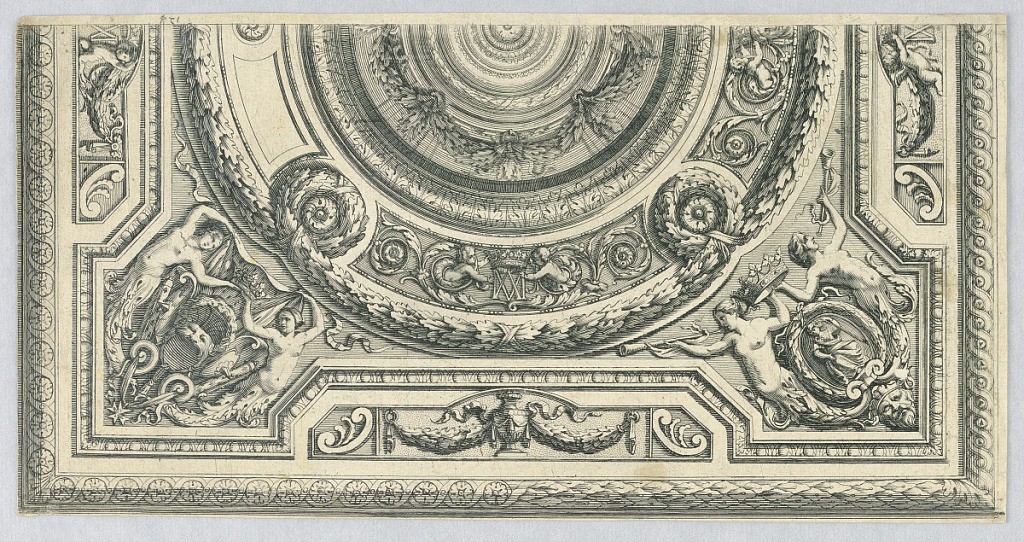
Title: Design for a Square Ceiling, with Alternative Suggestions
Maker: Jean Le Pautre, French, 1618–1682
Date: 1640-1650
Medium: Etching on paper
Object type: Print
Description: One half is shown. View of a dome in the center. Pairs of female half-figures holding crowns are obliquely shown in the corners. The crowned chiffre, MA is shown.